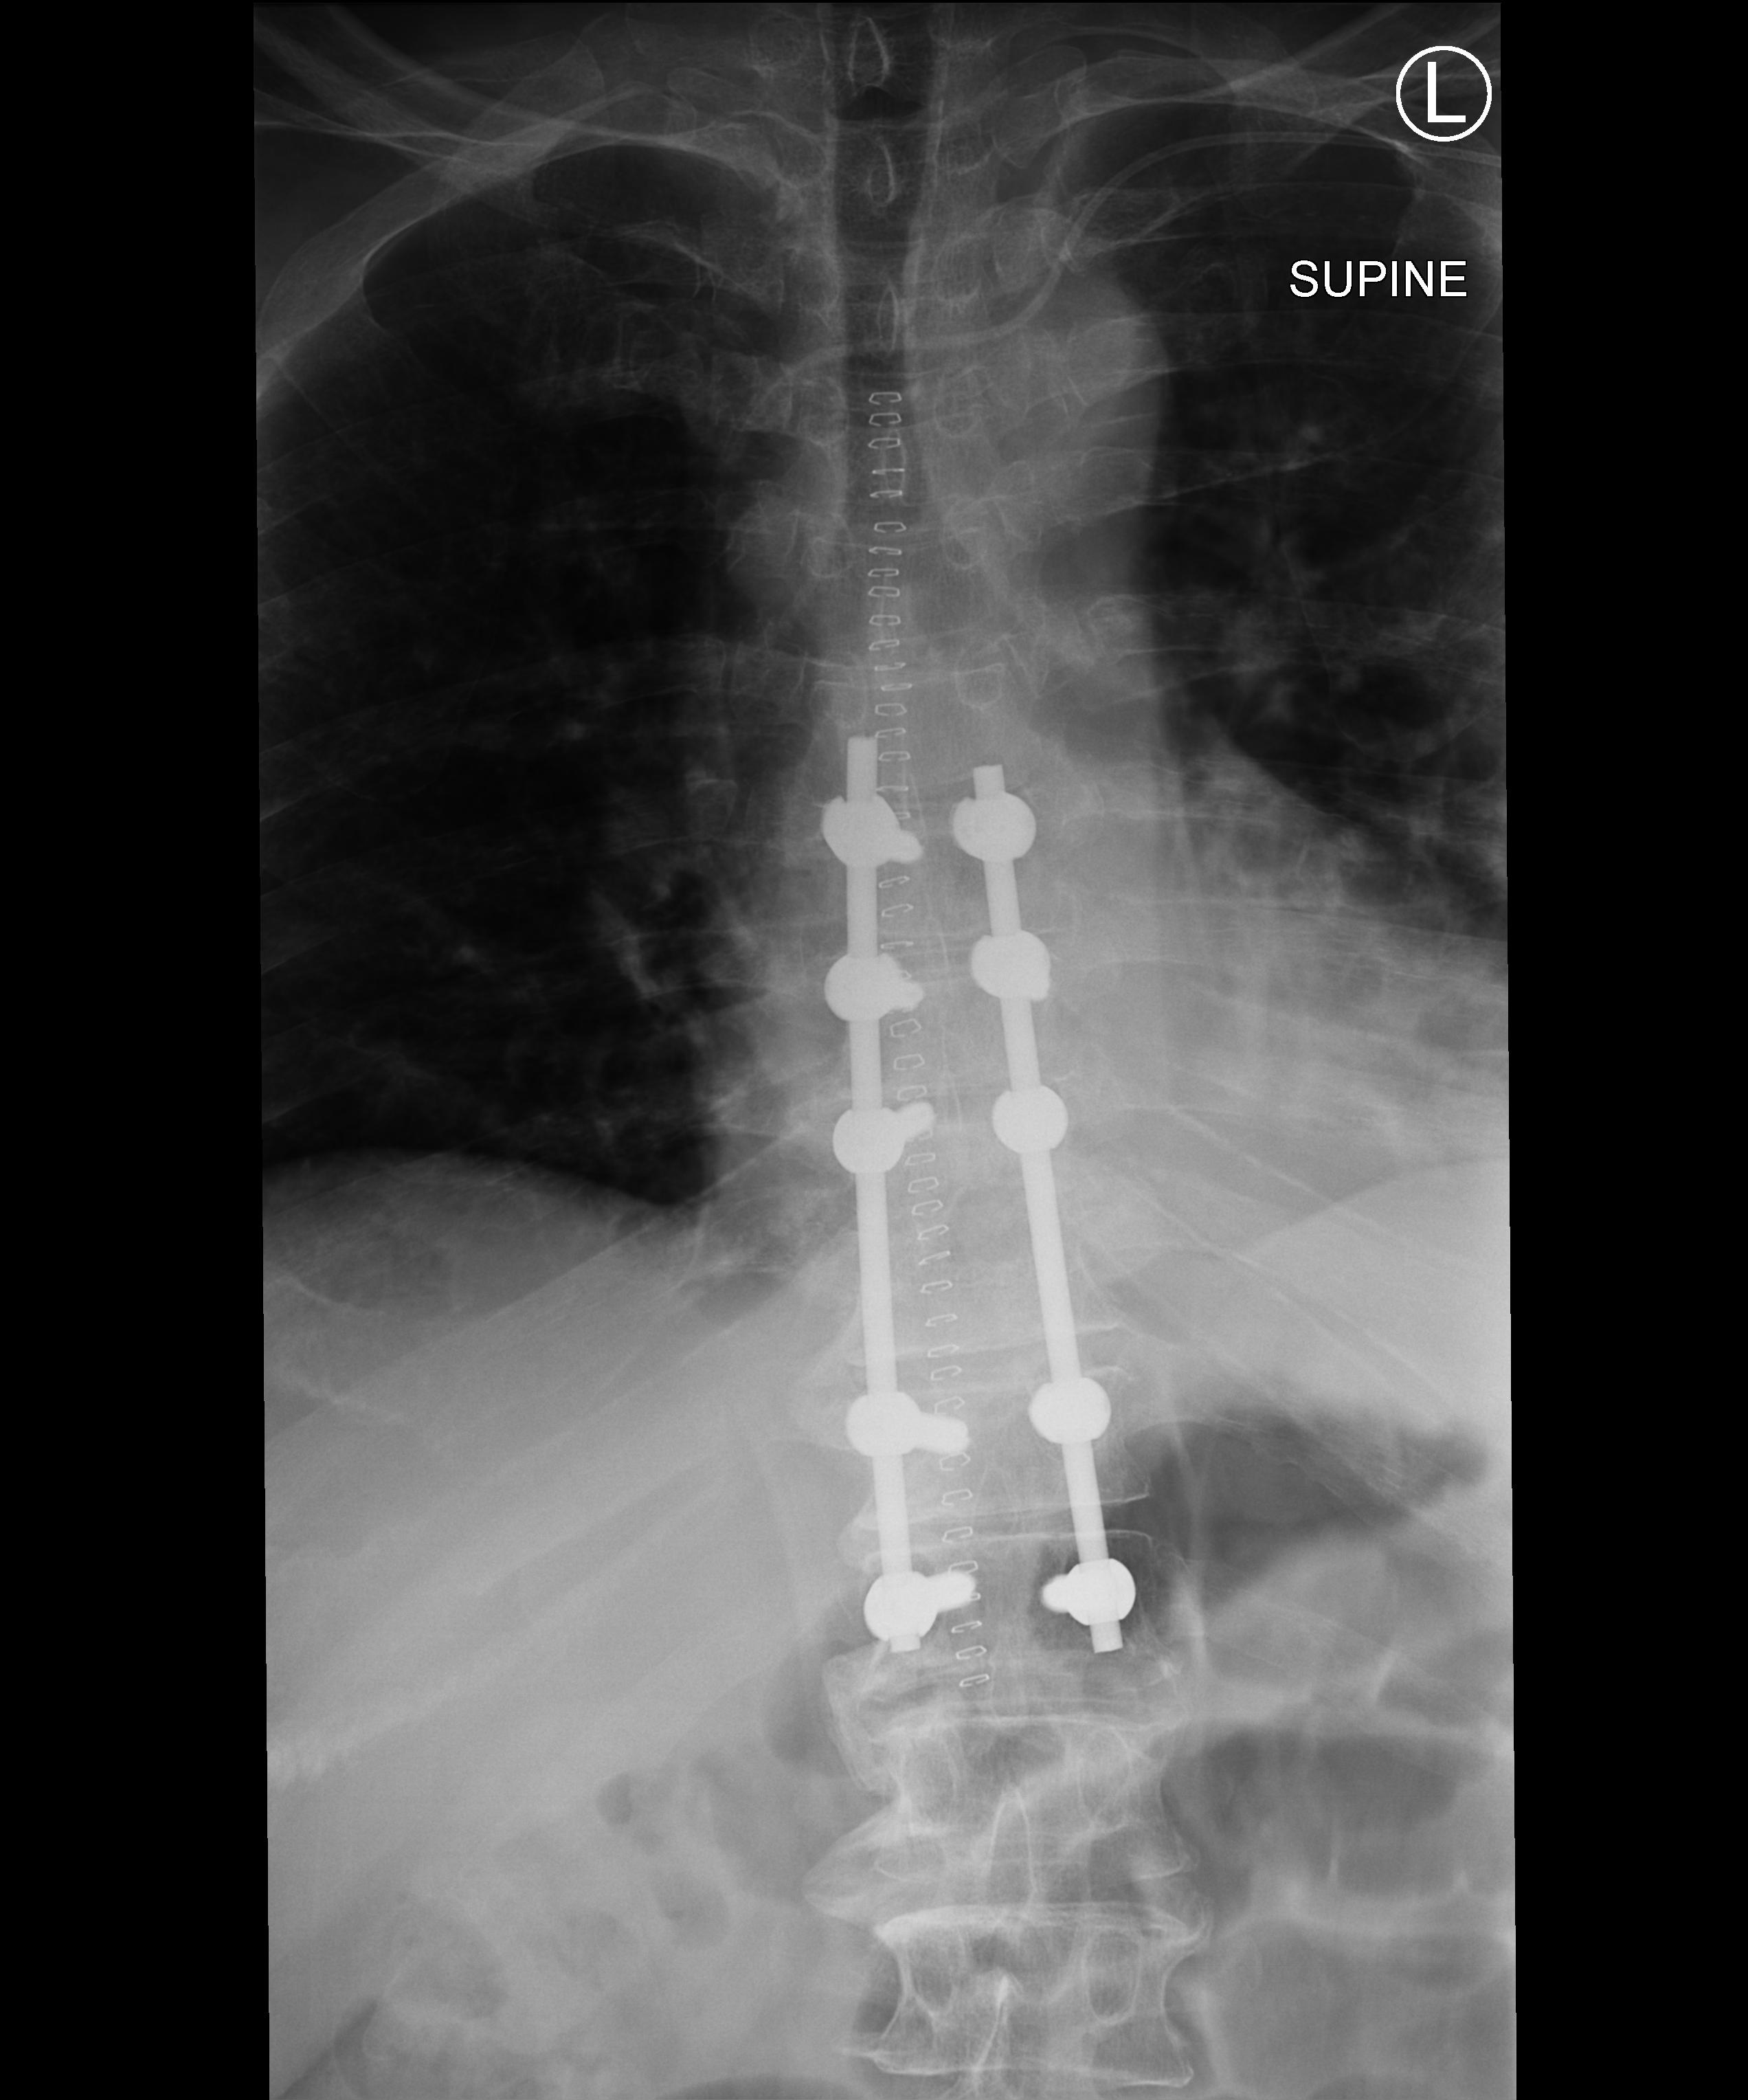
View: AP
Implant manufacturer: Depuy expedium (Synthes)